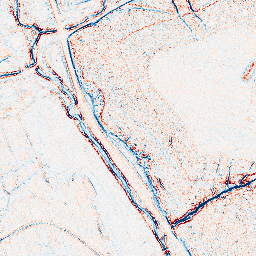
Category: edge_preserving
Decomposition family: bilateral
Decomposition parameters: d: 5
sigma_color: 50
sigma_space: 100
Upsampling method: quartic
Upsampling parameters: scale: 8
Upsampling scale: 8